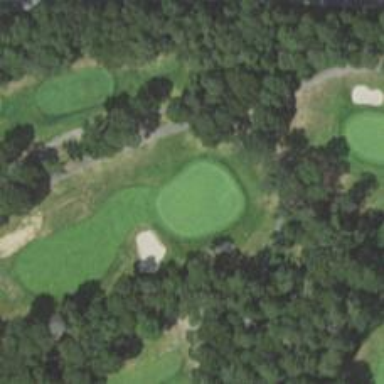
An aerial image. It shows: View of golf hole.